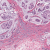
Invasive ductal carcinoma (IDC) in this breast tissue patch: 1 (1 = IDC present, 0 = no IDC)